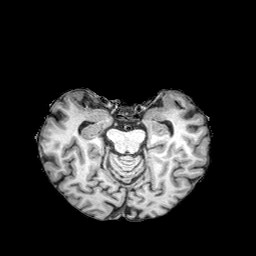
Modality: T1w
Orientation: coronal
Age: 74
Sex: male
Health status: healthy